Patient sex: M
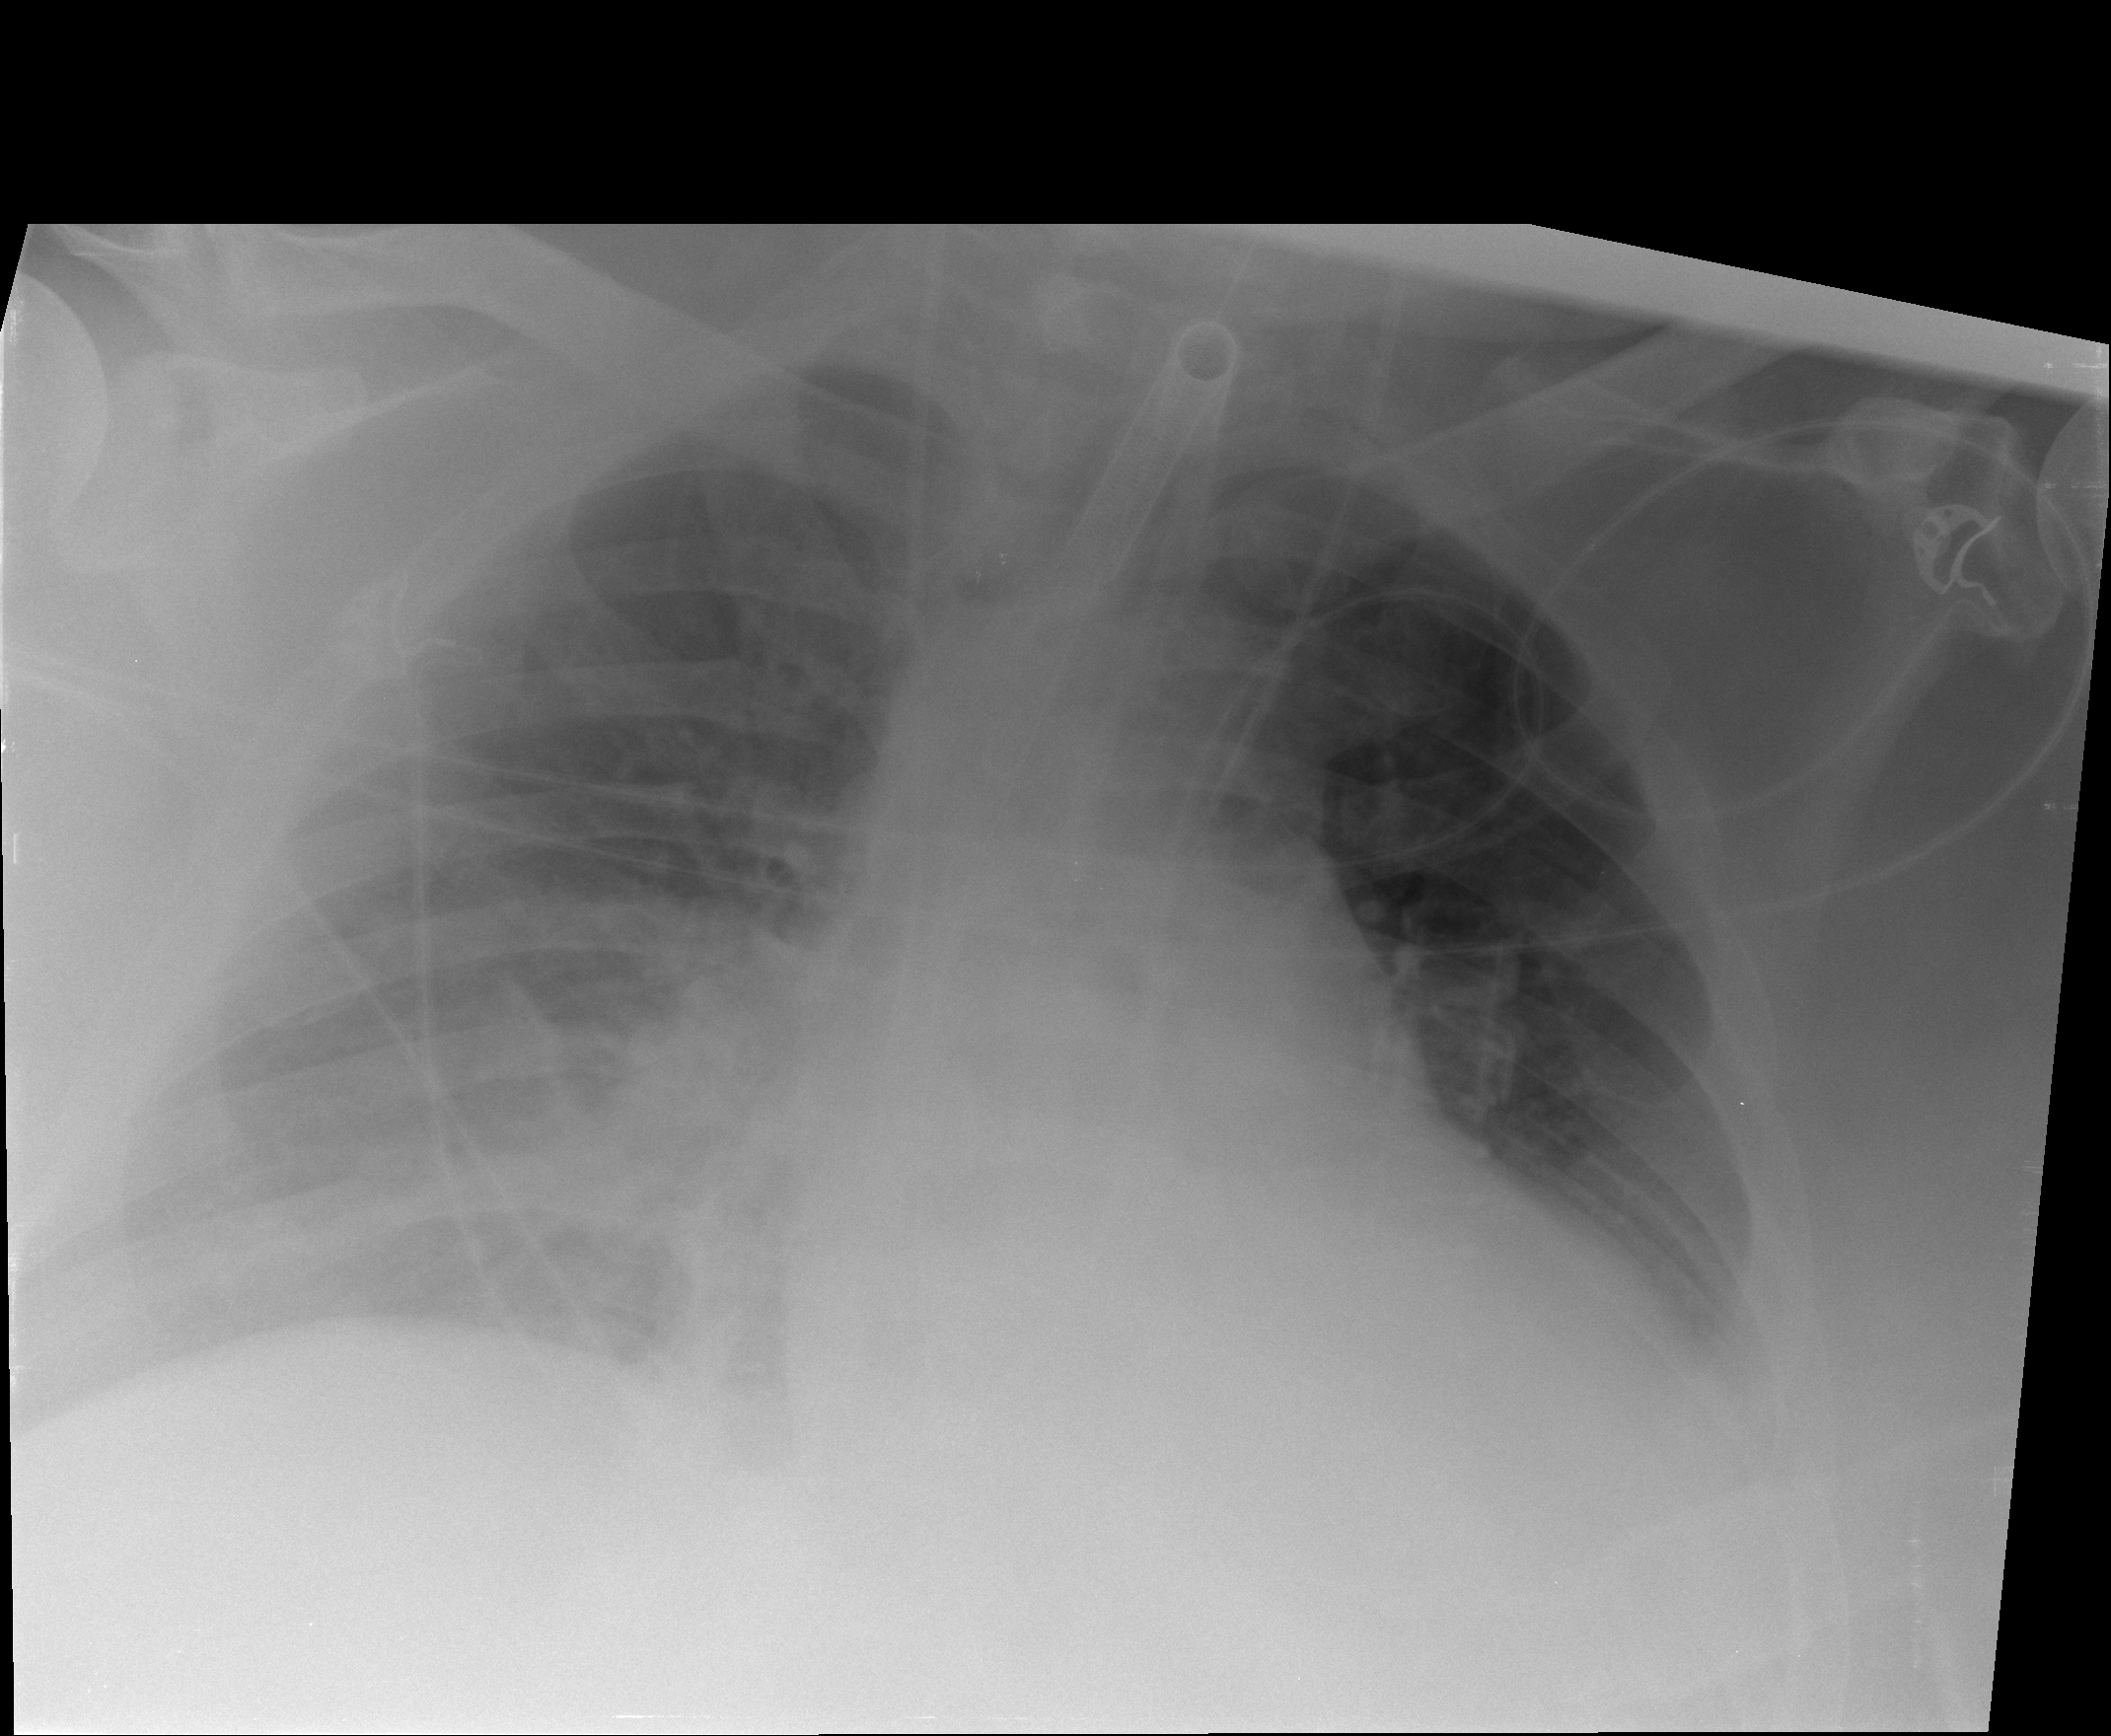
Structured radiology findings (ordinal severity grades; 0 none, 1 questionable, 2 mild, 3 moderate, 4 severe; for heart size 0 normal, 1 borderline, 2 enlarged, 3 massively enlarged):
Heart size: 1
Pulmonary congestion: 0
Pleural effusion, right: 2
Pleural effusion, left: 1
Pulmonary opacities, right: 0
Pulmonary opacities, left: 0
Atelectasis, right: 1
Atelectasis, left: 1